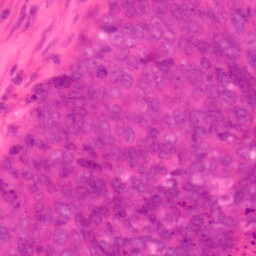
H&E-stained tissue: Colon